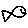
Label: fish